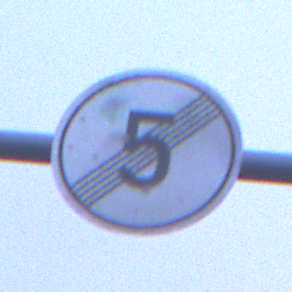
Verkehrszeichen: EndeGeschwindigkeit5
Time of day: SunriseSunset
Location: Outdoor (Urban)
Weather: Overcast
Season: NotSpecified
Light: Natural